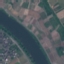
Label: River